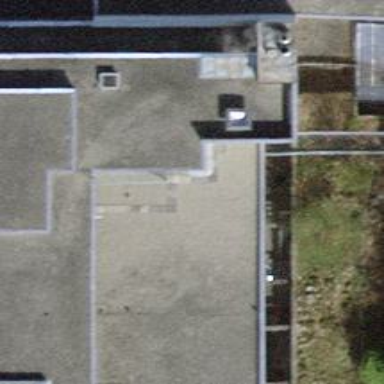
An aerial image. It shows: Clinic.